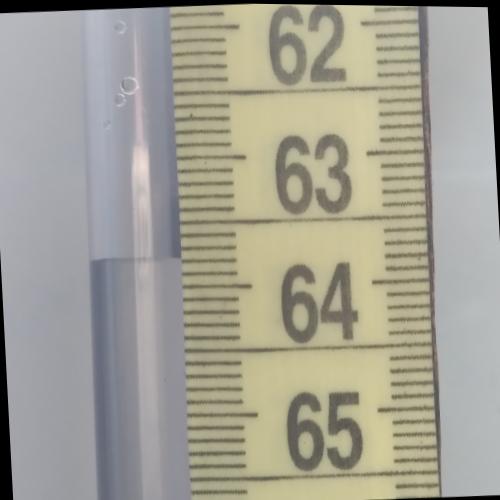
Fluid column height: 63.8 cm